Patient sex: F
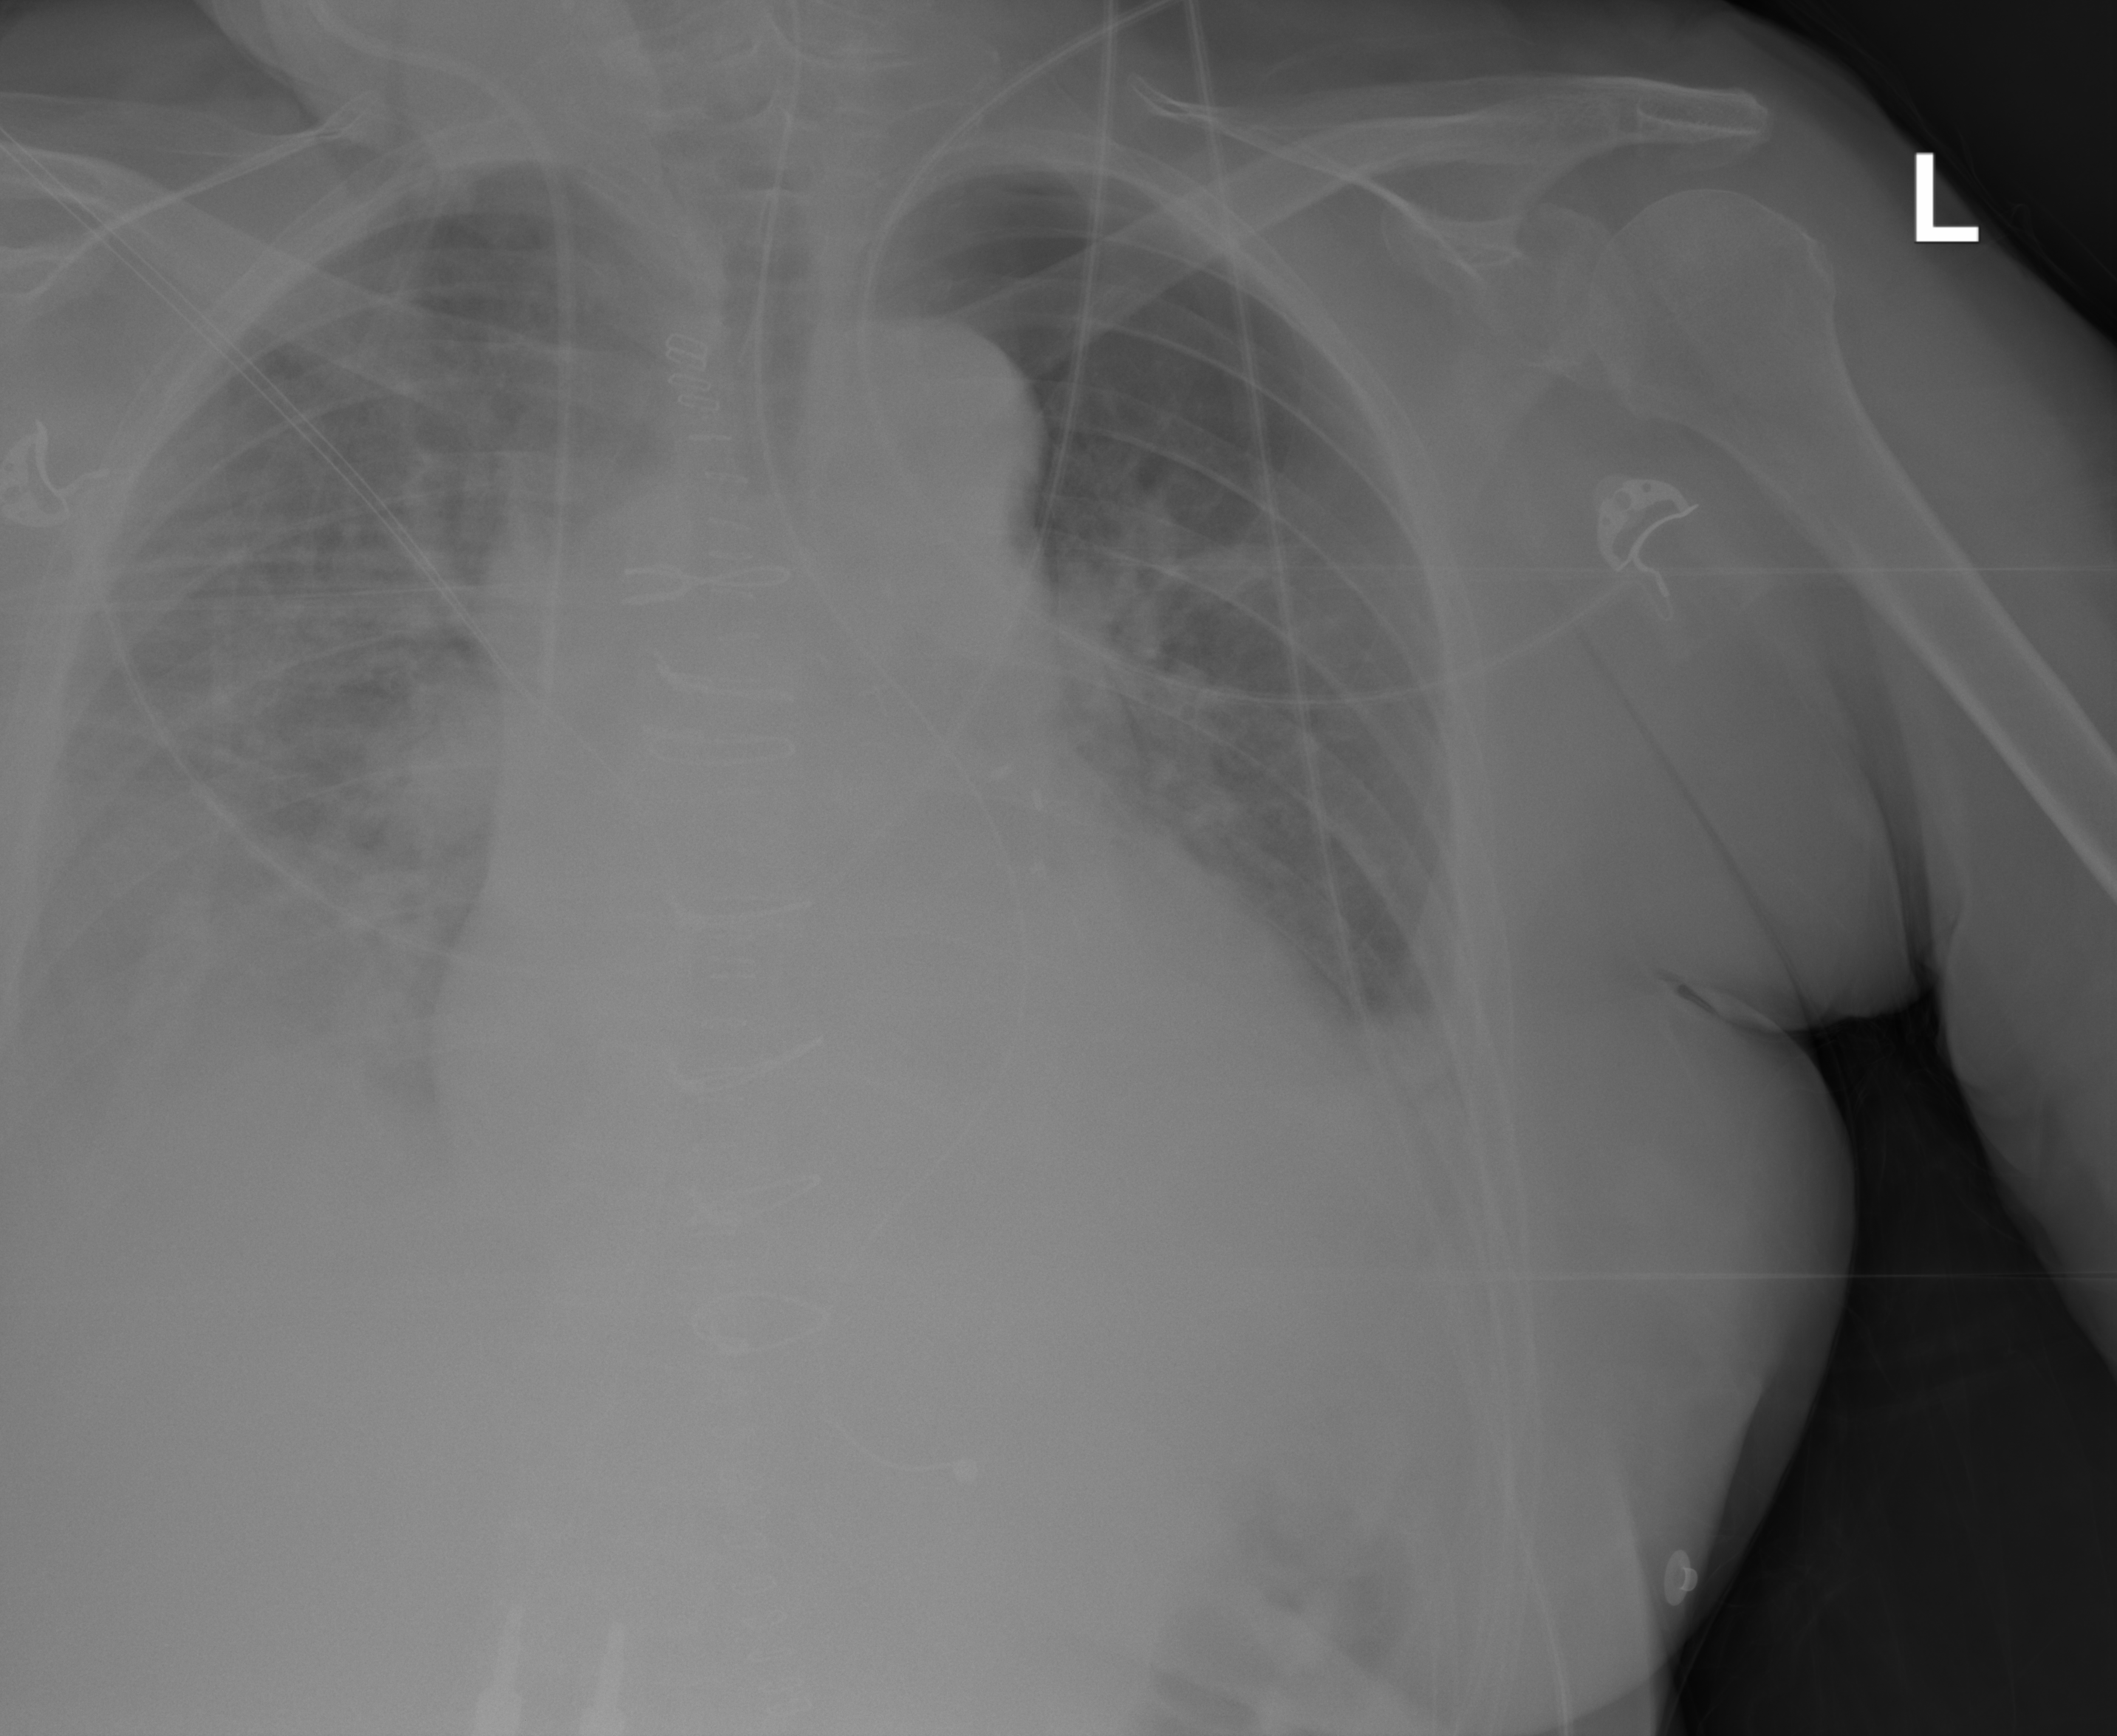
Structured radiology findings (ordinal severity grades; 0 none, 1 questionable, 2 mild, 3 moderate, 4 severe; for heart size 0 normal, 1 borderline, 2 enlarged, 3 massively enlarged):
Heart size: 2
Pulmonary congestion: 0
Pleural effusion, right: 3
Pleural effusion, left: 2
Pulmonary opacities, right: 0
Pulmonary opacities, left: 0
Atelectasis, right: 2
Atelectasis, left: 2